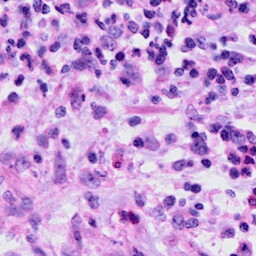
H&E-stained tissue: Cervix